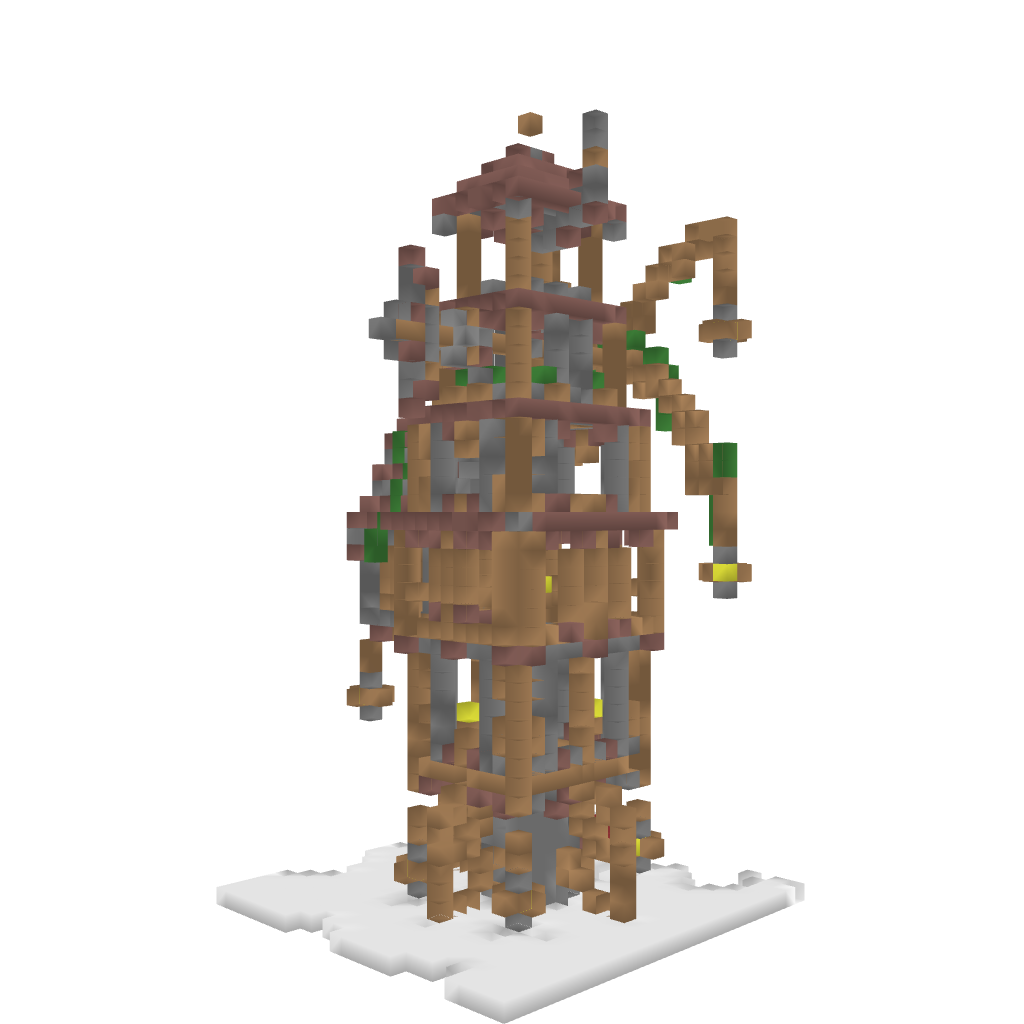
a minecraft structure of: STEAMPUNK Windmill bad low quality